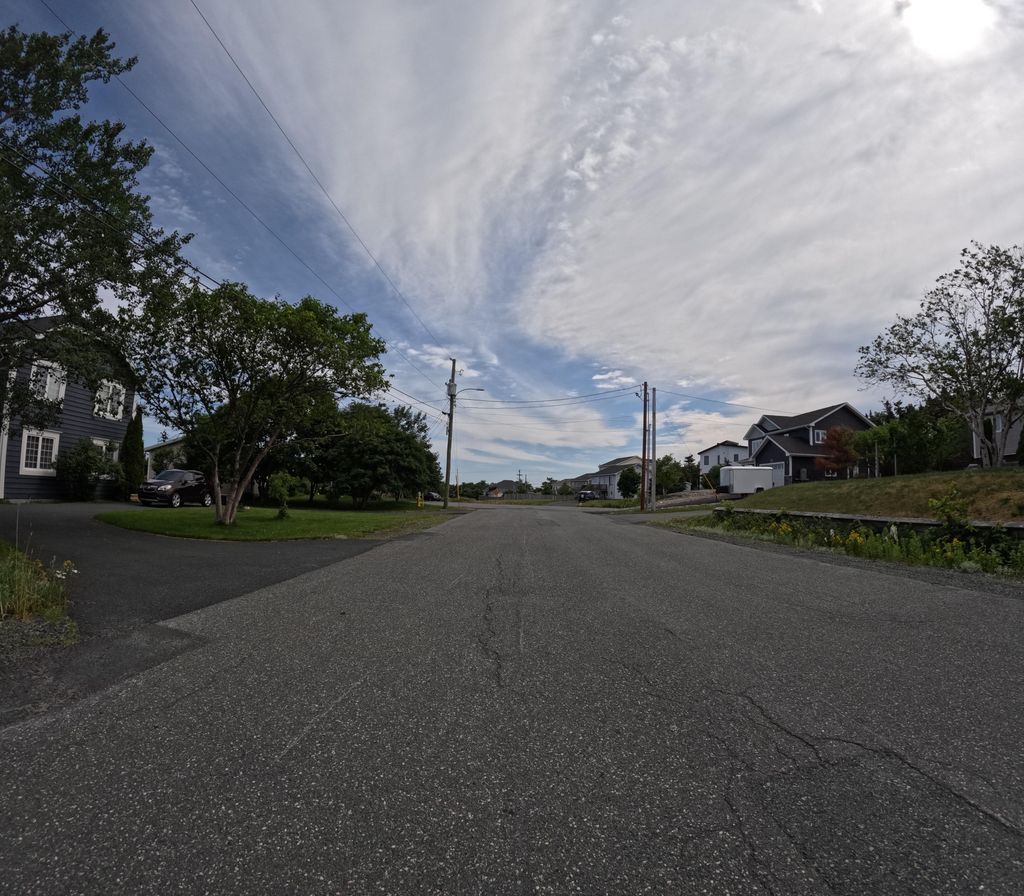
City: st_johns